Brain MRI, t2w sequence, axial 2D slice.
Patient: age 43, sex F, weight 78 kg, height 1.78 m
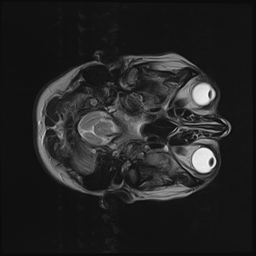